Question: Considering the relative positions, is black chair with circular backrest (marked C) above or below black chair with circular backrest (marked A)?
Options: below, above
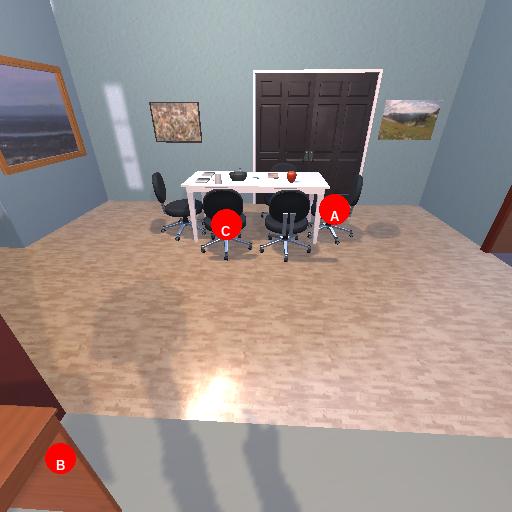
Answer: below